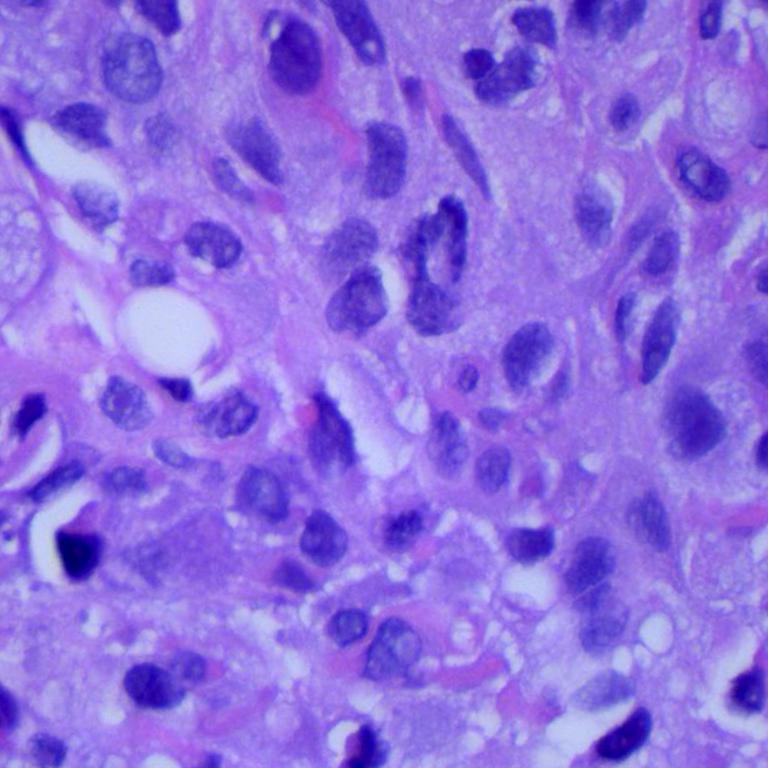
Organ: lung
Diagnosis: squamous carcinomas